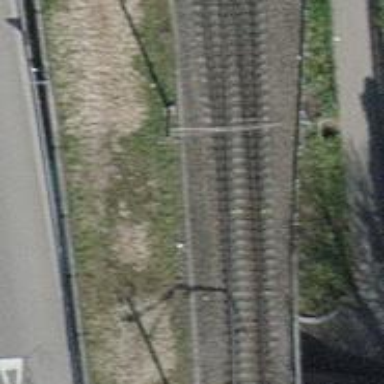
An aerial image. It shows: Railway switch.